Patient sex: M
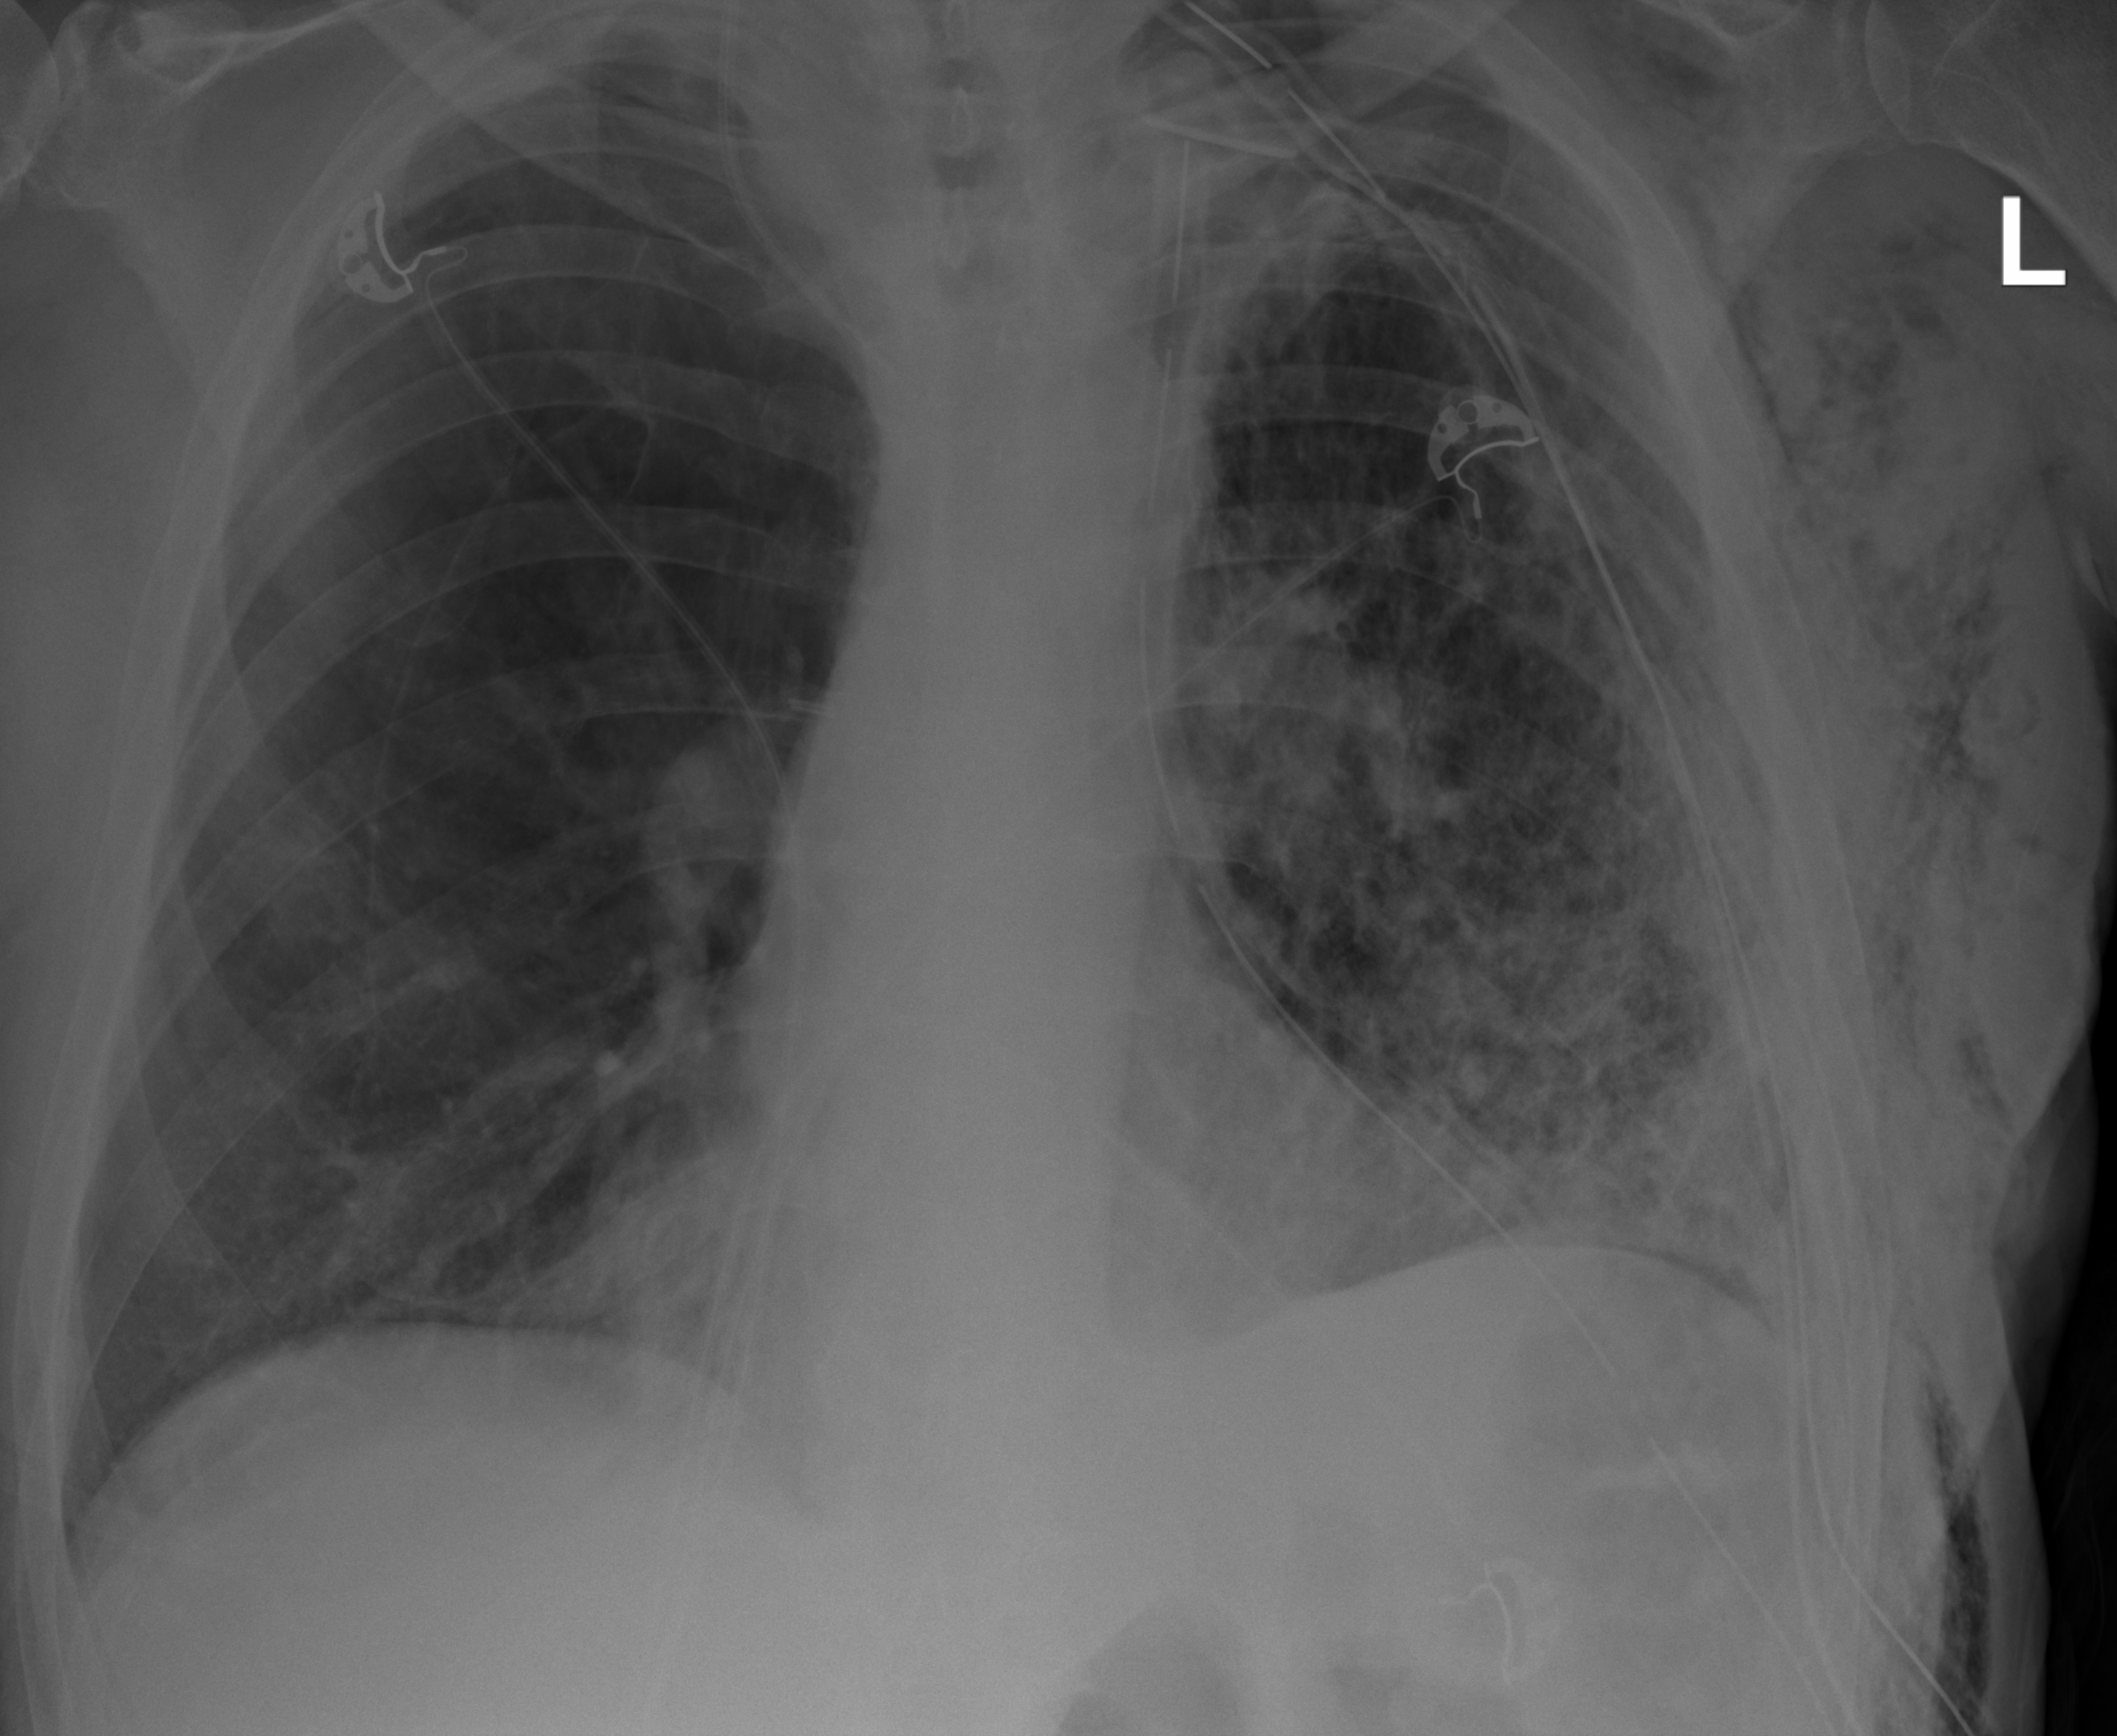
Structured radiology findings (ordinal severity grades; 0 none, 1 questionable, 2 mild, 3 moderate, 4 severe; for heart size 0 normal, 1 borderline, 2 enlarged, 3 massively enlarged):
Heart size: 0
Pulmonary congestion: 0
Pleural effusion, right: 0
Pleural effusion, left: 2
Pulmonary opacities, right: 2
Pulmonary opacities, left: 3
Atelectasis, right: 0
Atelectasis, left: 3